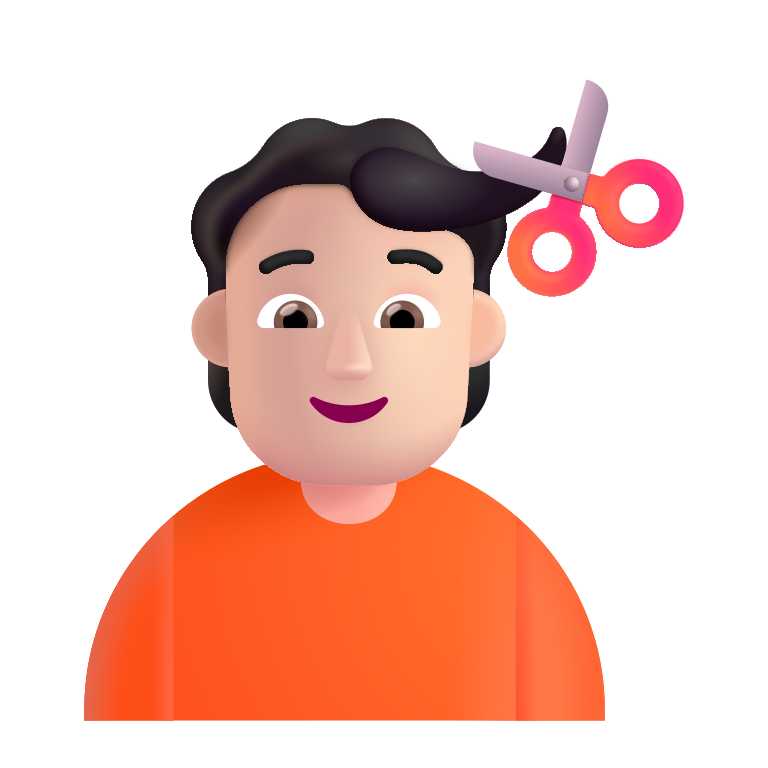
person getting haircut color light